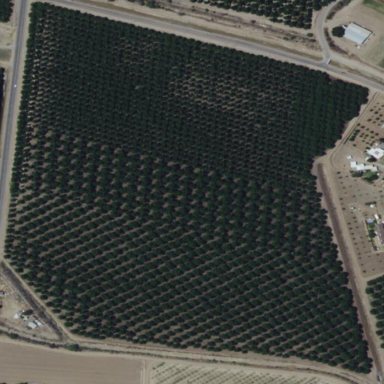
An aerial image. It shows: Orchard.